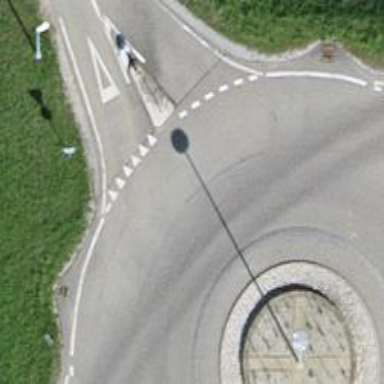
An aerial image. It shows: Secondary road leading to roundabout.